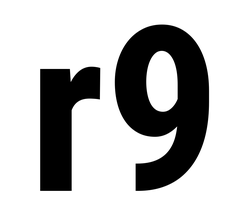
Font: Roboto_Condensed_Bold